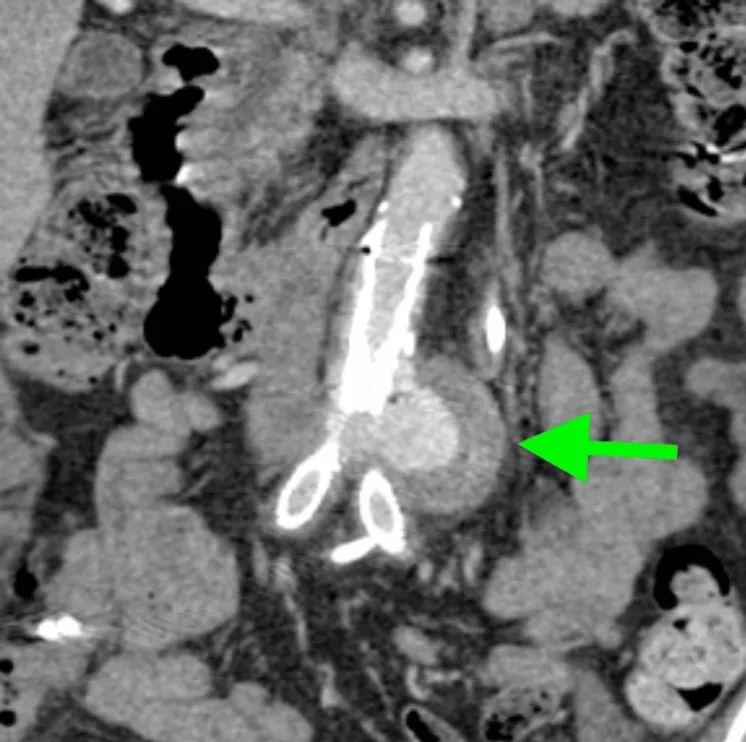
Whole body CTA on admission showing endoleak formation (green arrow). . CTA: computed tomography angiography.
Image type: radiology (ct)